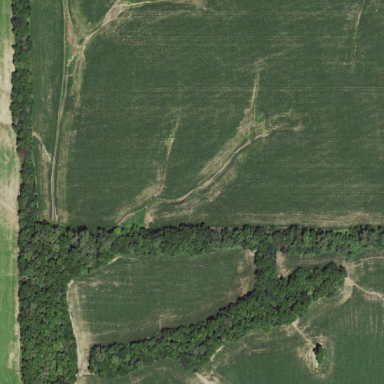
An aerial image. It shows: Beautiful woodland area.